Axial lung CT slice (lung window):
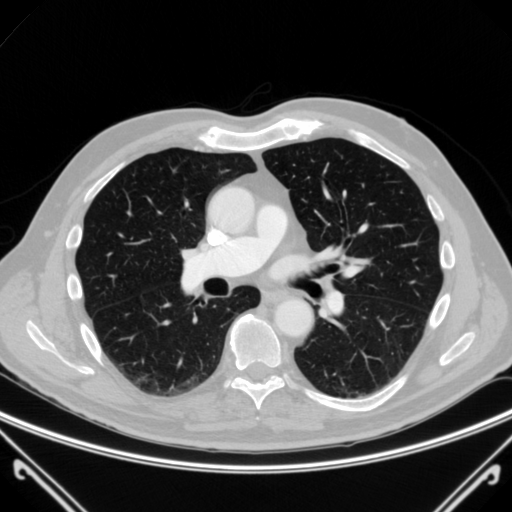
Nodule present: no